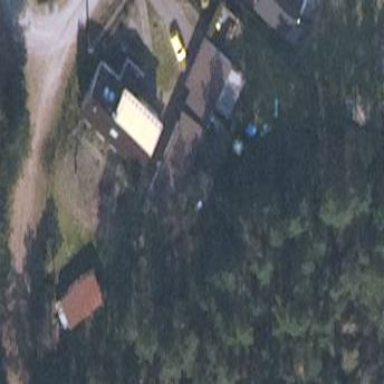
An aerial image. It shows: Garage building.